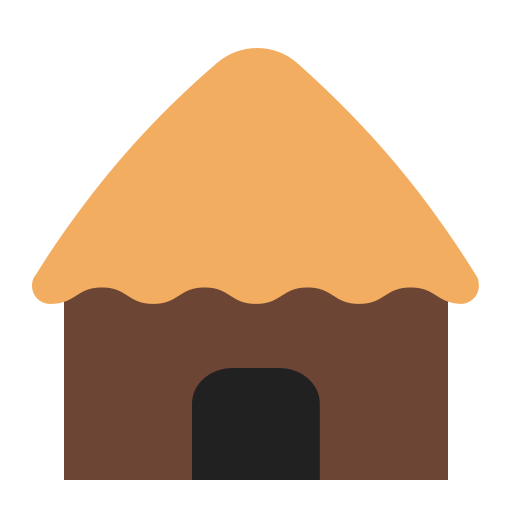
hut flat